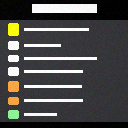
Screen state: on